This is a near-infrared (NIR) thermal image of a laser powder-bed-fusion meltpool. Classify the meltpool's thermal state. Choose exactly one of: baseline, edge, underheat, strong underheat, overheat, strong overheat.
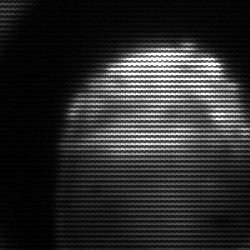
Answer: edge